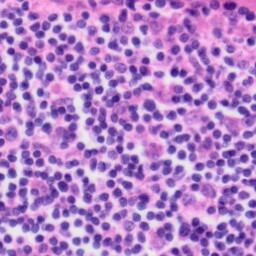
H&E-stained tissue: Tonsil